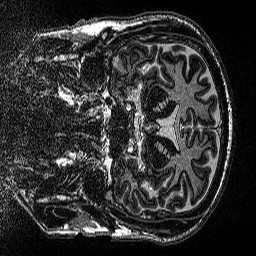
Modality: MP2RAGE
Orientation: coronal
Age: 50
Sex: male
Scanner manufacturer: siemens
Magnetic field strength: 3 T
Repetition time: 5 s
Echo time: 0.00298 s